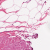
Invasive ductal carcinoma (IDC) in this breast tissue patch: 0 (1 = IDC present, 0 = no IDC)